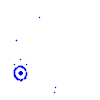
Particle: pion